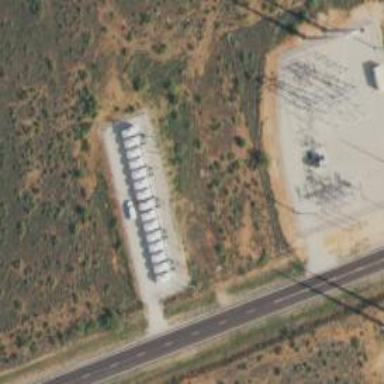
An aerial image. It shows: Generator for power supply.